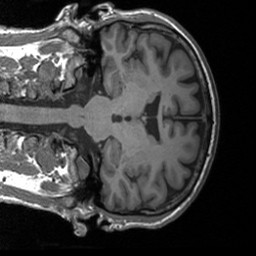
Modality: T1w
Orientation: coronal
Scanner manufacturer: siemens
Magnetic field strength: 3 T
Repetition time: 1.9 s
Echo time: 0.00226 s